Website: apple
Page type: address-validator
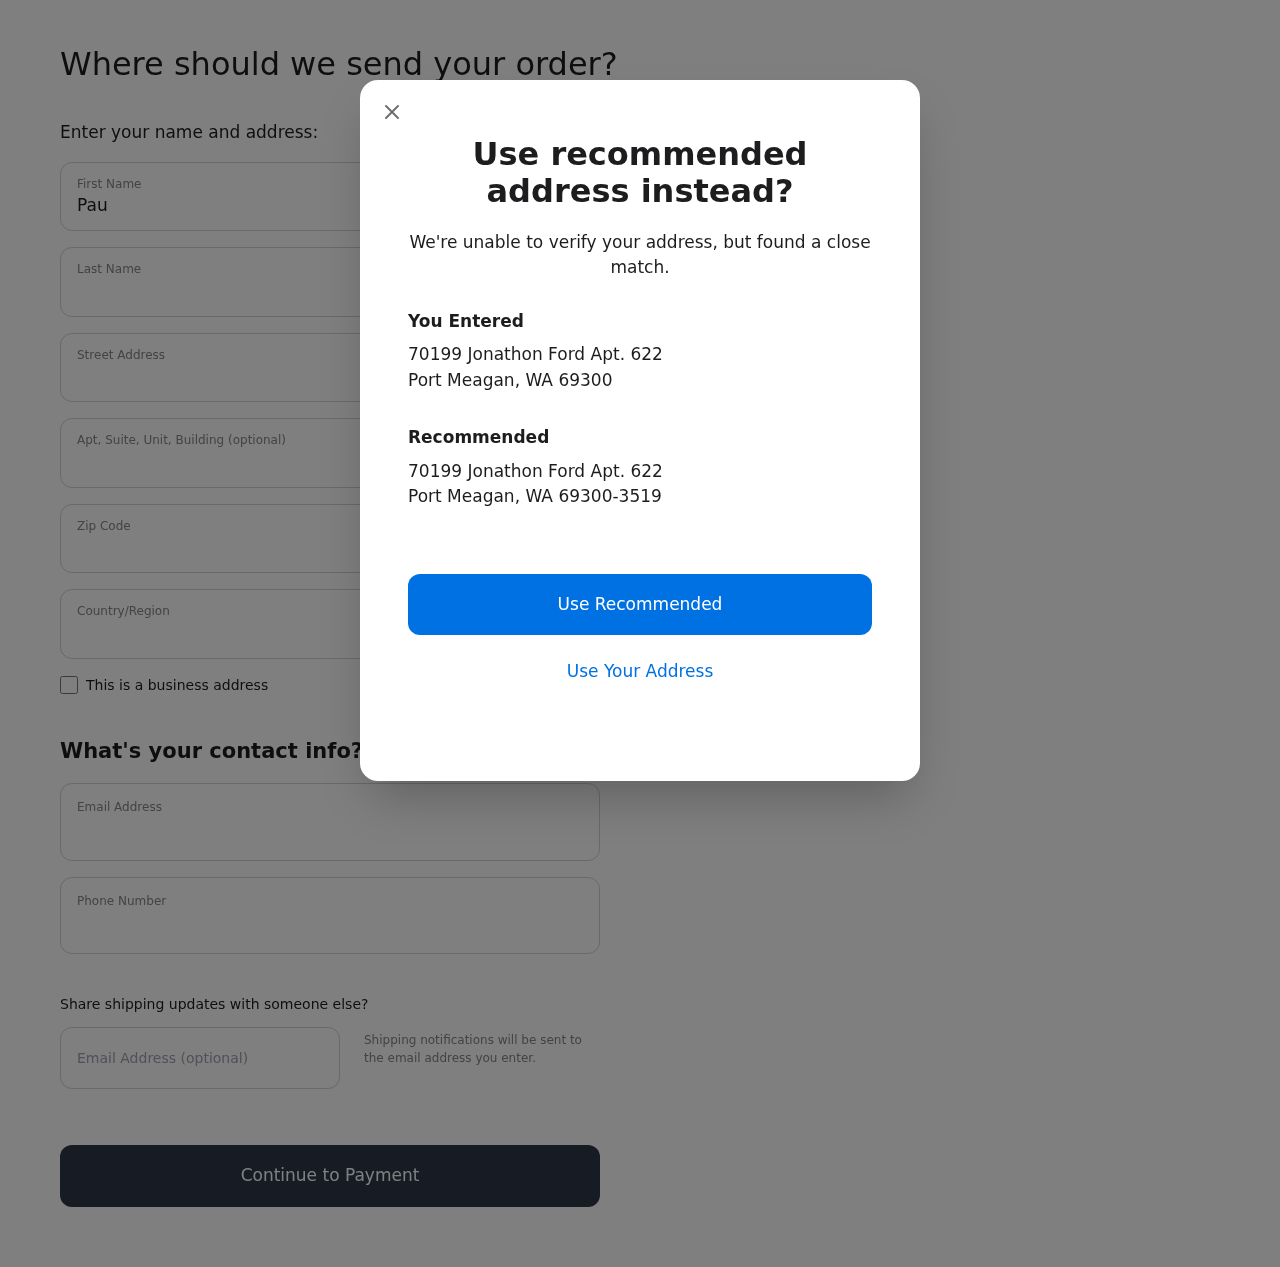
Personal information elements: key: PII_CITY
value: Port Meagan
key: PII_COUNTRY
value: United States
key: PII_EMAIL
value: pmartinez@yahoo.com
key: PII_FIRSTNAME
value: Paul
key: PII_GIFT_EMAIL
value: robert.velazquez@hotmail.com
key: PII_LASTNAME
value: Martinez
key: PII_PHONE
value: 2356279789
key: PII_POSTCODE
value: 69300
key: PII_POSTCODE_FULL
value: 69300-3519
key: PII_STATE_ABBR
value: WA
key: PII_STREET
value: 70199 Jonathon Ford Apt. 622
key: PII_CITY2
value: Port Meagan
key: PII_STATE_ABBR2
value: WA